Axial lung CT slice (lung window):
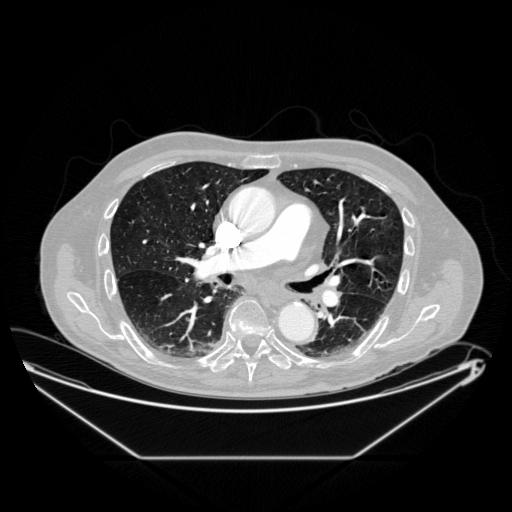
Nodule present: no